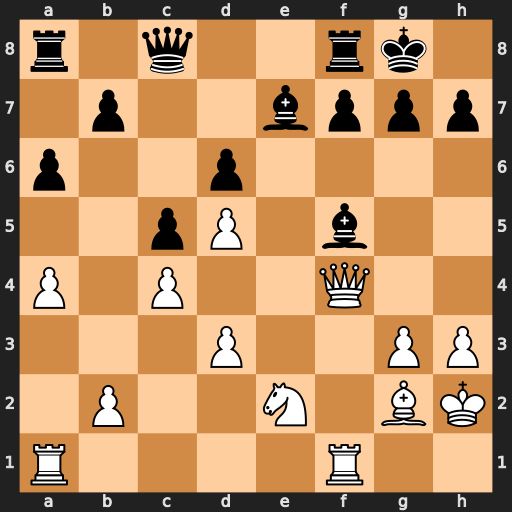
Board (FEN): r1q2rk1/1p2bppp/p2p4/2pP1b2/P1P2Q2/3P2PP/1P2N1BK/R4R2
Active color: w
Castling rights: -
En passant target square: -
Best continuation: Qxf5 Qxf5 Rxf5